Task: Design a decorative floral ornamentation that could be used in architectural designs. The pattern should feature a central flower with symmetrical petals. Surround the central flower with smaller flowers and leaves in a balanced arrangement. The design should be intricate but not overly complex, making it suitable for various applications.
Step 1224:
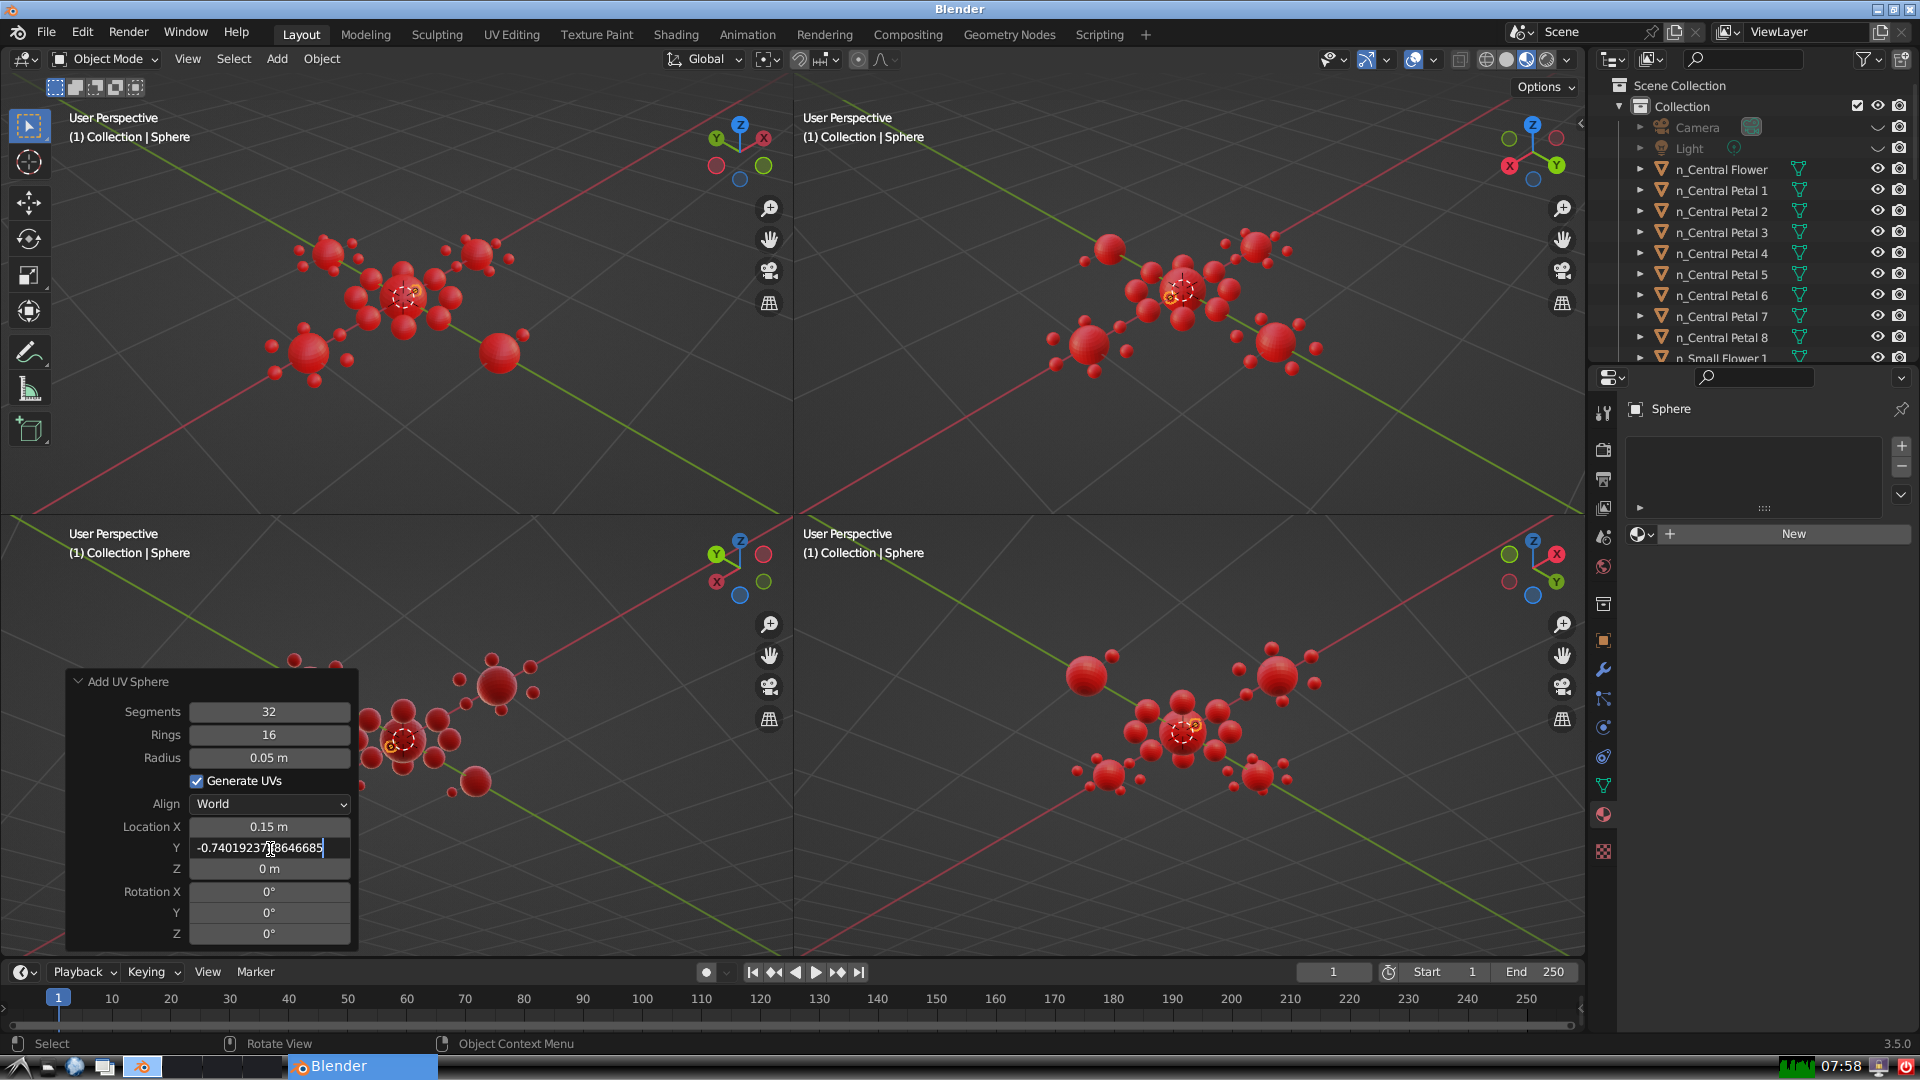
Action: {"key_press": ['Return']}